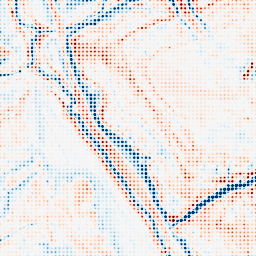
Category: edge_preserving
Decomposition family: bilateral
Decomposition parameters: d: 21
sigma_color: 25
sigma_space: 150
Upsampling method: sinc_hamming
Upsampling parameters: scale: 8
kernel_size: 4
Upsampling scale: 8